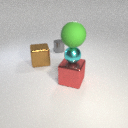
large red metal cube to the right of large brown metal cube